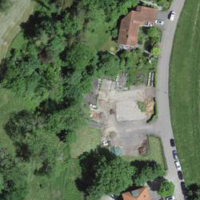
EUNIS habitat code: 54
Species observed at this site:
Urtica dioica